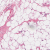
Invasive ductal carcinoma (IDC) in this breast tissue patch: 0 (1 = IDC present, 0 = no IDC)